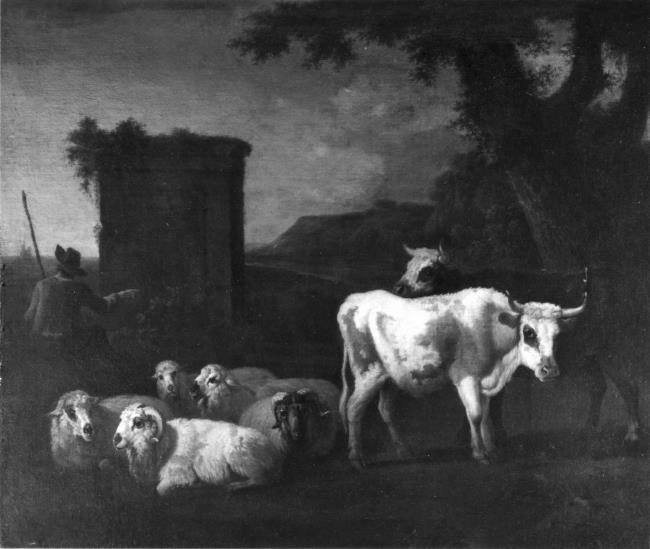
Title: Lndscape with cattle resting and a shepherd
Artist: Govert van der Leeuw Bron: F.G. Meijer (2002)
Earliest date: 1660
Latest date: 1688
Genre: painting
Iconography: cattle
Keywords: landscape (genre), mountain landscape, cattle painting, ruin, bull, sheep, herdsman, resting